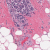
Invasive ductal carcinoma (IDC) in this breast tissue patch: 1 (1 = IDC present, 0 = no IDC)